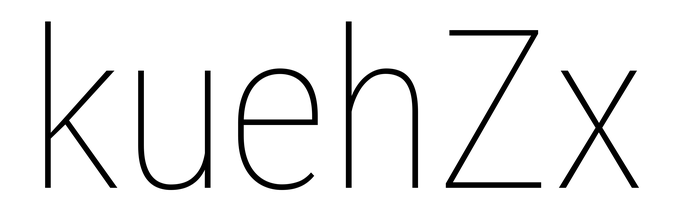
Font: Roboto_Condensed_Thin